Question: suppose you had 4 machines each running an instance identical nodejs app, and users have to log in to access your website, after a user logs in is it possible to move his connection to one of the other machines?
To Clear it up:

1. Node 1 only holds the main app page, handles login validation and knows how many users are on each node, and it routes the user who logs in to the Node with the lowest number of users, or to make it more complicated to the server which has the lowest load(not based on the number of users but the traffic).
2. each of the other Nodes run CentOS with a nodejs server instance cluster of Node processes.
3. i am using socket.io intensively and after login i always have presistant connection with the client,even on my client no ajax requests are made, everything is handled using sockets.
4. in my current source code, everything is combined in one nodejs app, and i do socket authentication for login
5. The clients have no kind of interaction with each other, which makes the job easiear.
is it possible to pass a socket connection from one nodejs server to another?
how would you solve this problem yourself, considering that the nodejs app that handles the login and the actual nodejs app are 2 seperate machines?
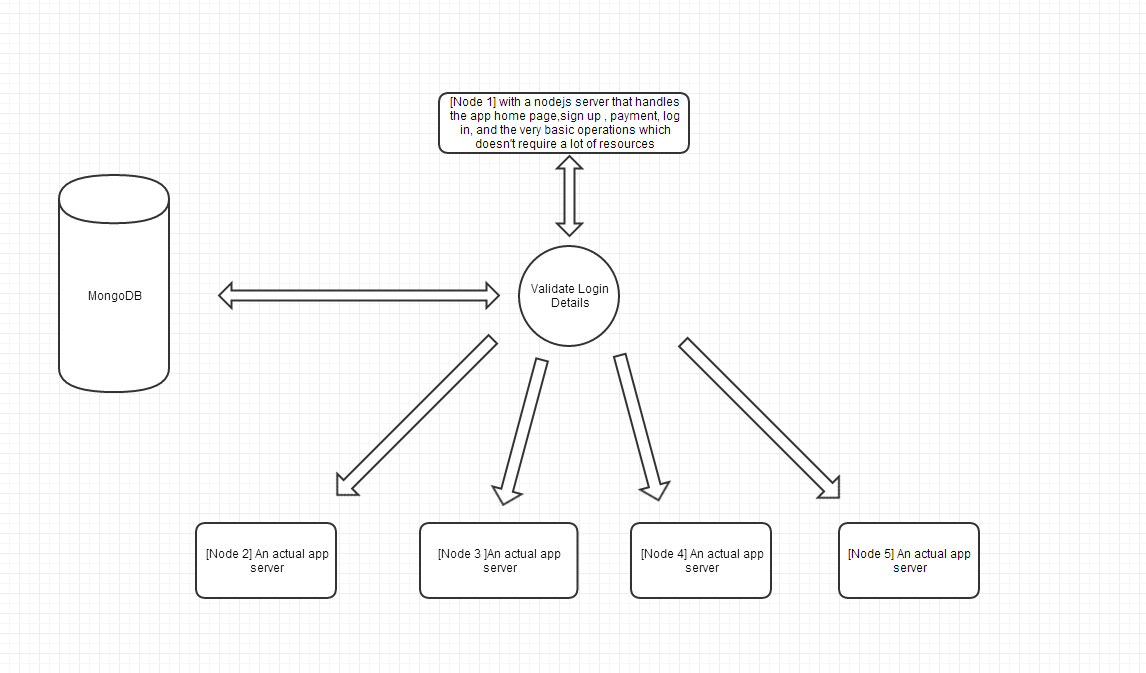
Answer: I would keep it simple. I would create a load balancer node with its own application balancer application. This node will redirect to the less loaded "worker" node.js instance based on the number of authenticated use sessions on each node. This should happen even before authentication is done. All other "worker" nodes will have same main app with exactly same logic running - main page, authentication and application logic.